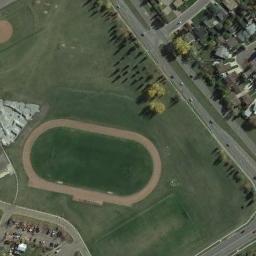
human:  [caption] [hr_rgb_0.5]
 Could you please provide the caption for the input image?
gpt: The track and field is built on the lawn, A road away from the residential area, And there is a lot of vegetation around it .

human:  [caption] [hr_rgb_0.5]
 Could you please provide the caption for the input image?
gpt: The ground track field is on a lawn and some buildings are next to the ground track field .

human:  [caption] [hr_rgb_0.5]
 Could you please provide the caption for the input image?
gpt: There is a track with a red track on the right .

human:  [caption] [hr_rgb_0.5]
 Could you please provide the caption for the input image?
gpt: The ground track field is surrounded by grass .

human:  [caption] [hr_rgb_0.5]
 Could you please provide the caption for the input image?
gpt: There are green lawns around the ground track field with a brown track .